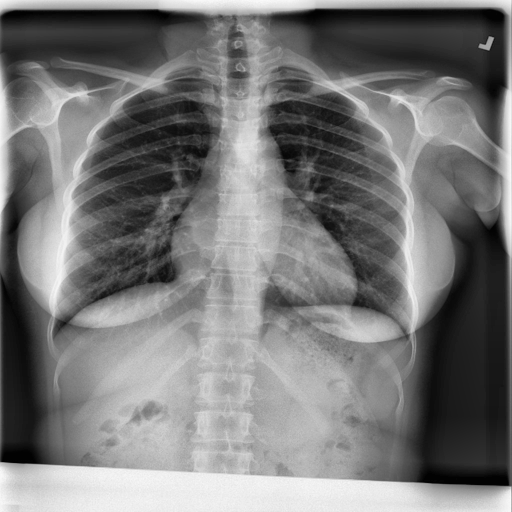
Finding: NORMAL